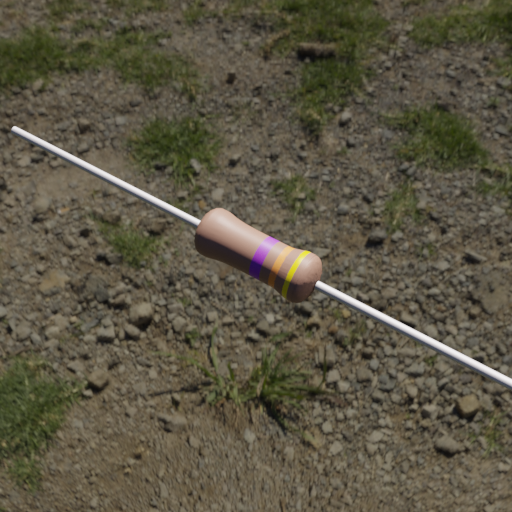
Resistor colour bands (in order): violet, orange, yellow